Question: I'm looking for some critical feedback on a relational database design I made for a project.
The database is needed for a 2nd year CS project at my school but we have not yet had any teachings on this subject so help is much appreciated.
The database needs to consist of tables such as shopping lists, Users, wares etc. which needs to be shared and updated between units.
As can be seen in the design every user is related to many shoppinglists and likewise mealplans and both of those are also related to groups. Users must also be related to groups and each row in UserGroup linking table has a role as Users must have a role in their group relations.
1. Is this a structurally sound design?
2. Is it inadvisable to have columns besides foreign keys in a linking table?
Thanks for your time and help!
<URL> Full size picture of design schema

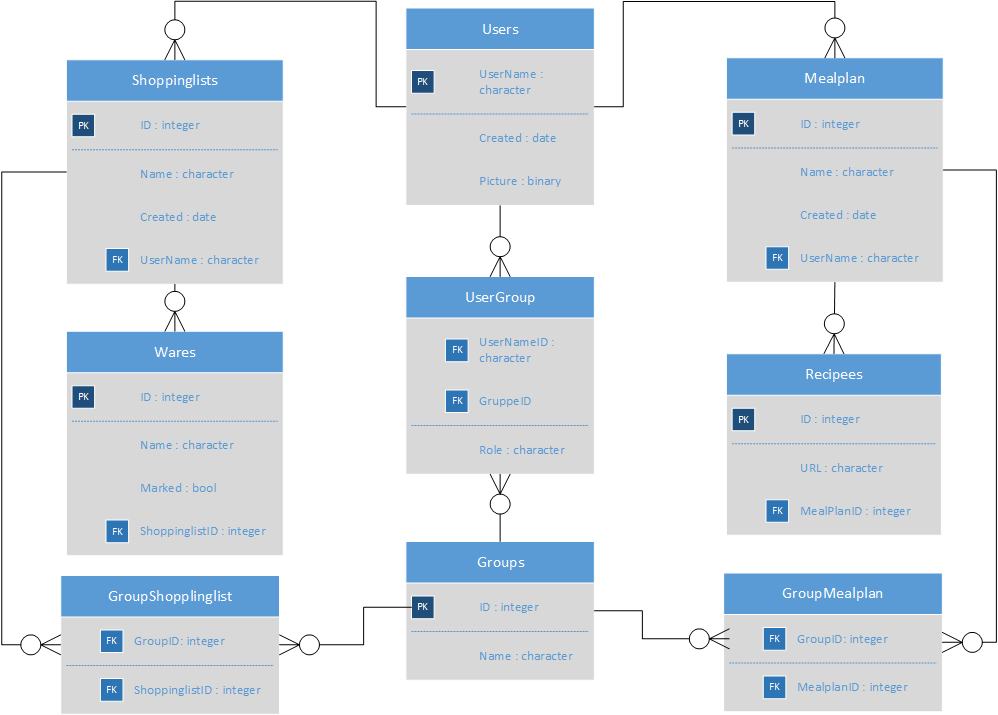
Answer: it's looks good.
'''
Q> Is this a structurally sound design?
A> Yes
Q> Is it inadvisable to have columns besides foreign keys in a linking table?
A> It's common to have additional columns
'''
Be careful, don't over-normalize.
Sometimes it's wise to have 1 table with duplicates records, than 10 tables join.
best regards